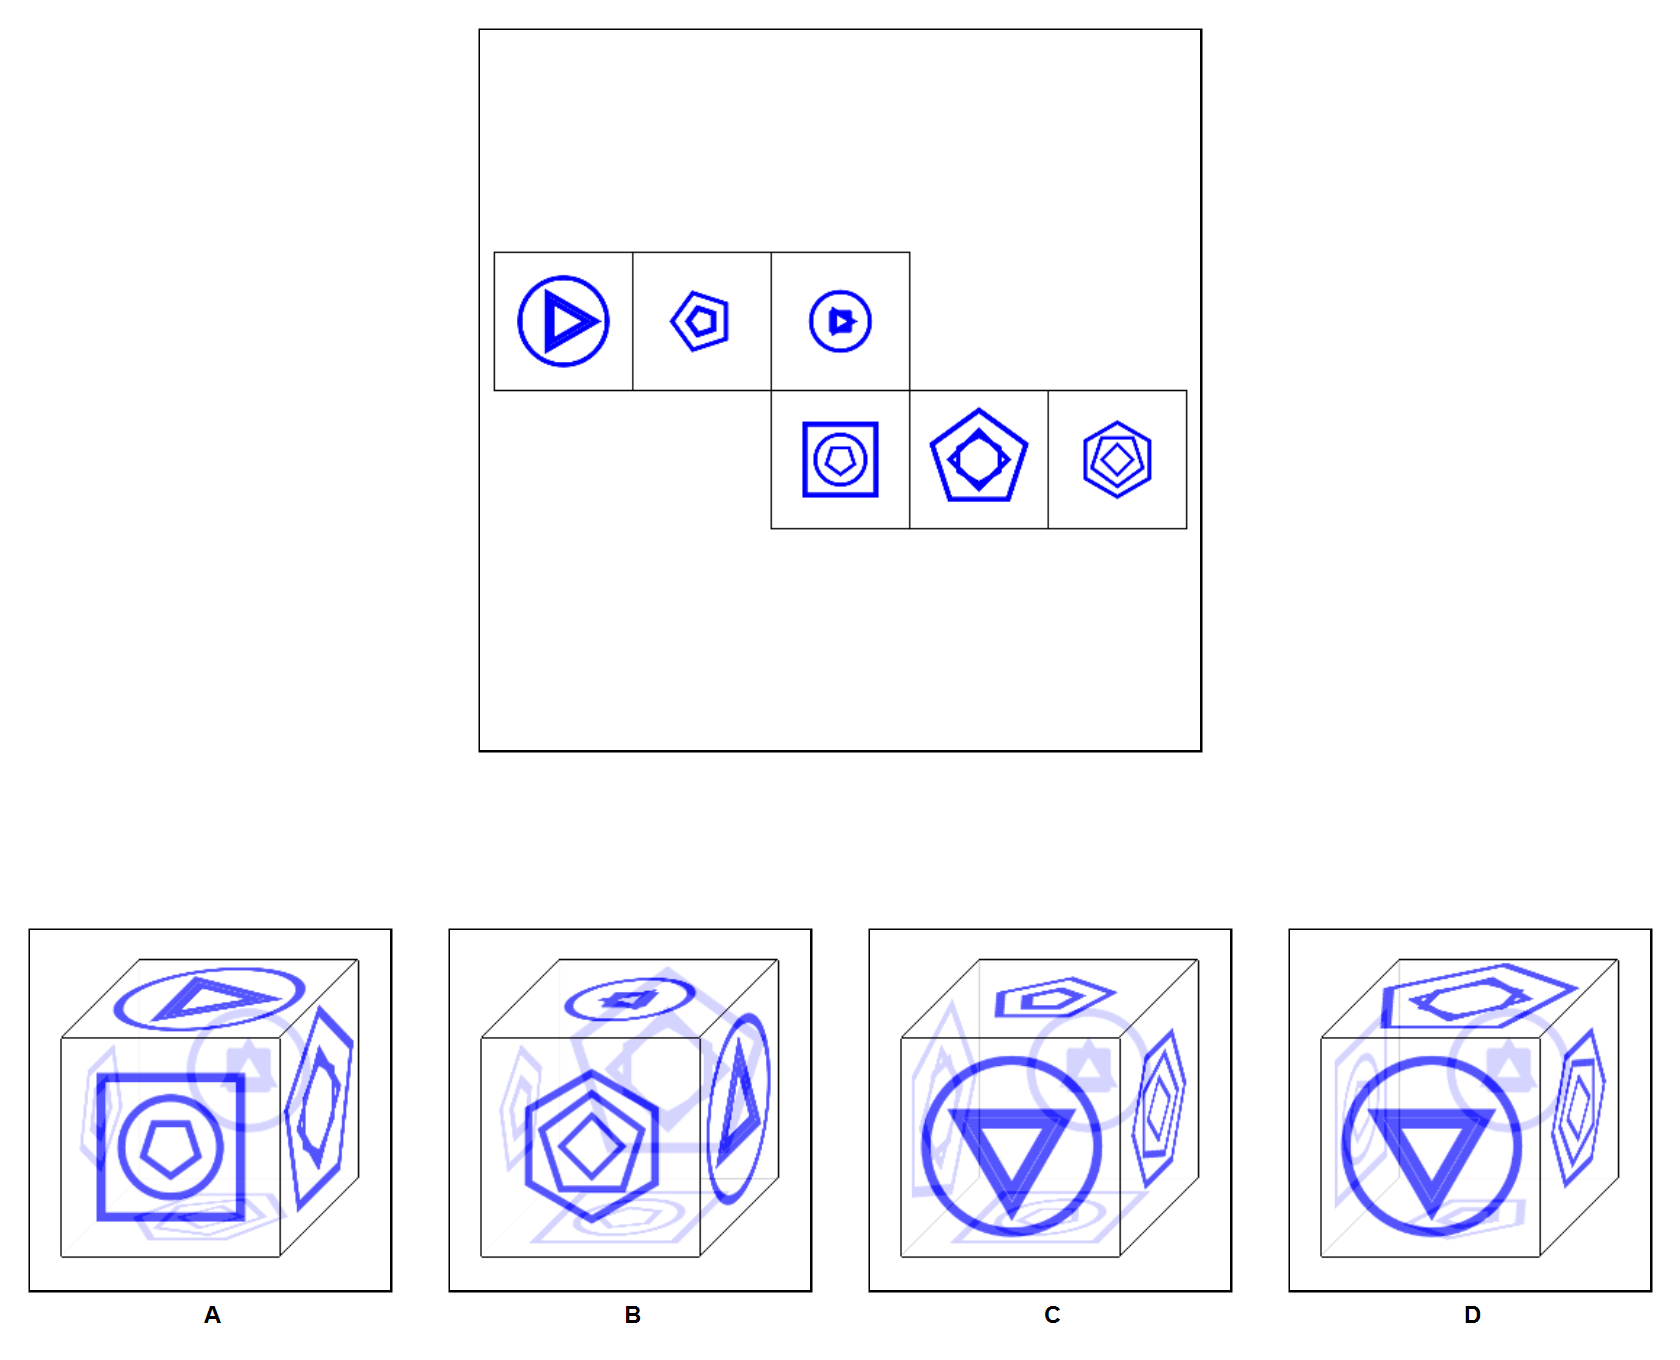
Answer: D